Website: bh-photo
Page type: newsletter-management
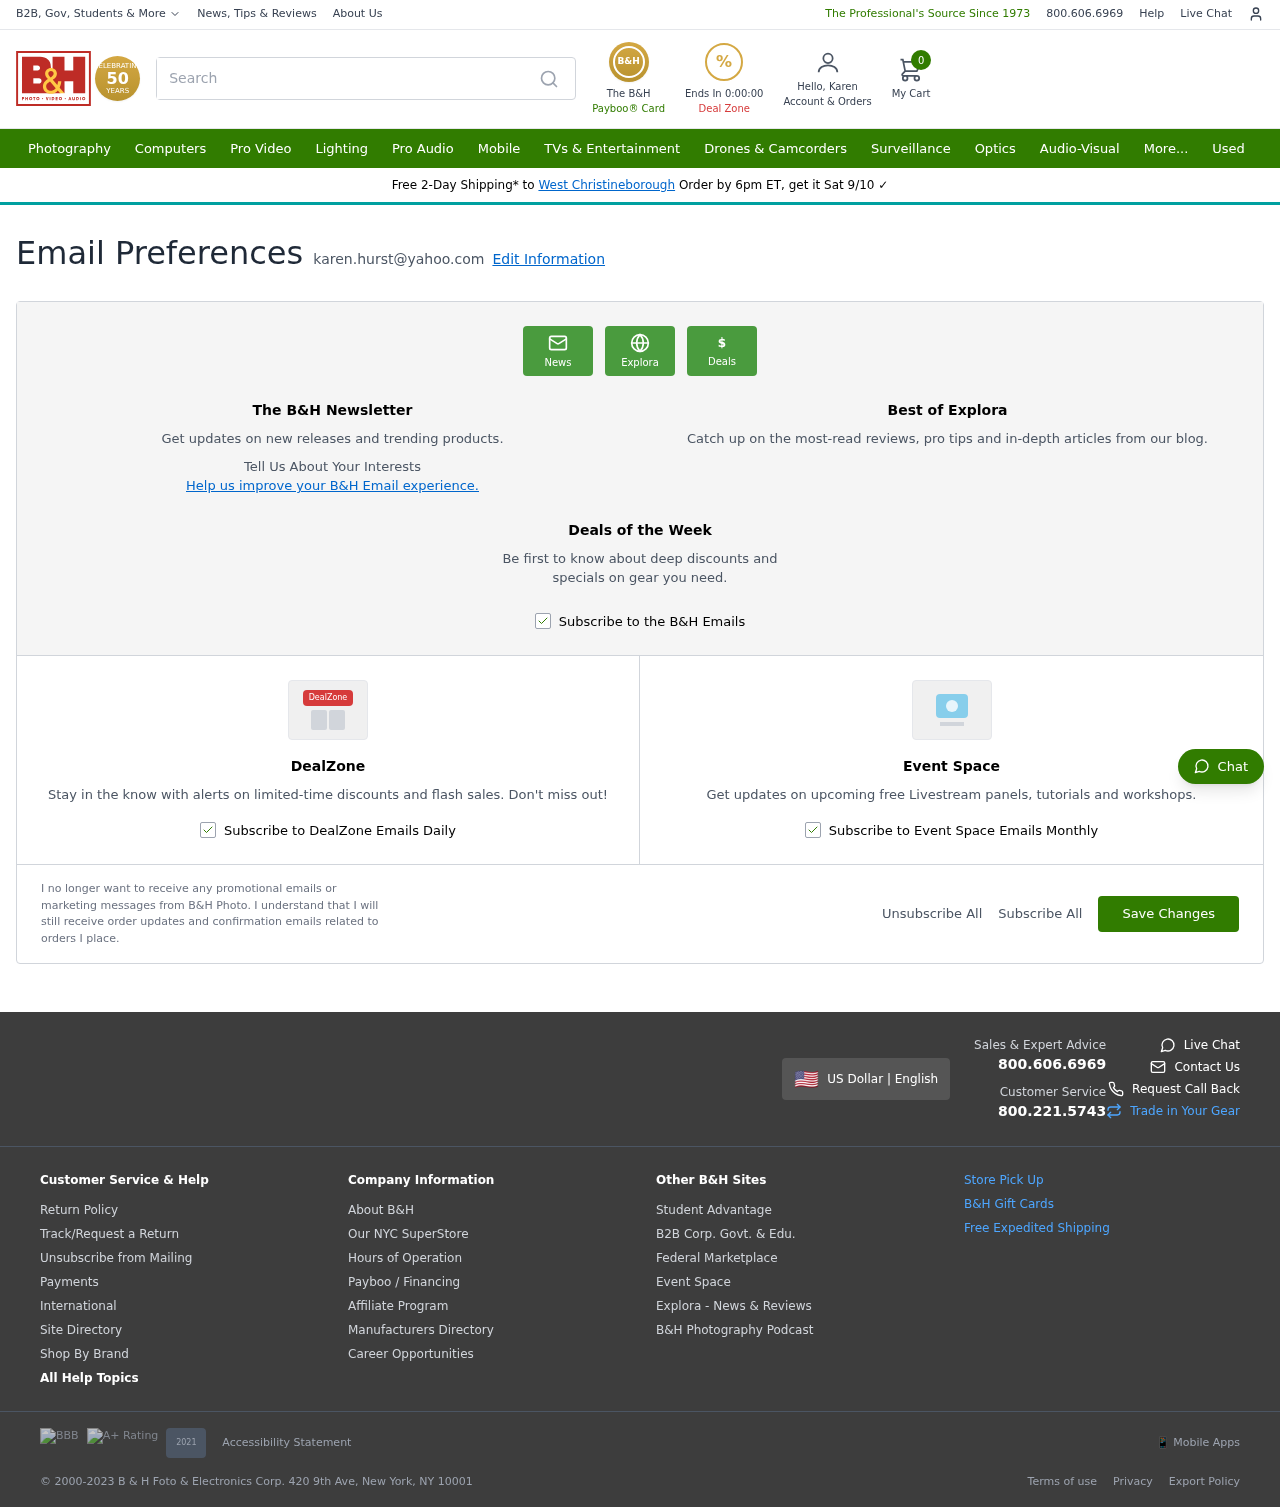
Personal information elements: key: PII_CITY
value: West Christineborough
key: PII_EMAIL
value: karen.hurst@yahoo.com
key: PII_FIRSTNAME
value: Karen
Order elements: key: ORDER_DEAL_END
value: Ends In 0:00:00
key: ORDER_NUM_ITEMS
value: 0
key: ORDER_DELIVERY_DATE
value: Sat 9/10
Search elements: key: HEADER_SEARCH
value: Search